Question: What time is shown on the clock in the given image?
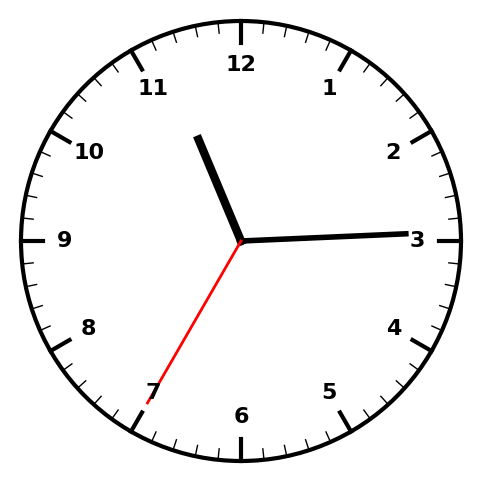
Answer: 11:14:35